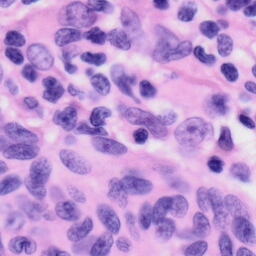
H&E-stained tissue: Skin